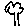
Label: tree